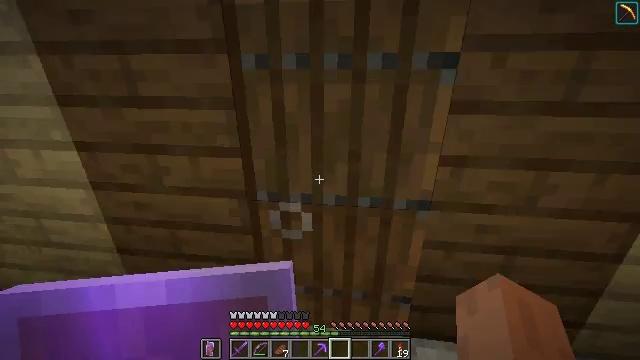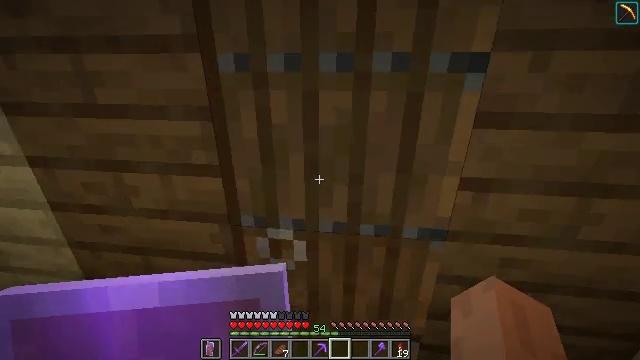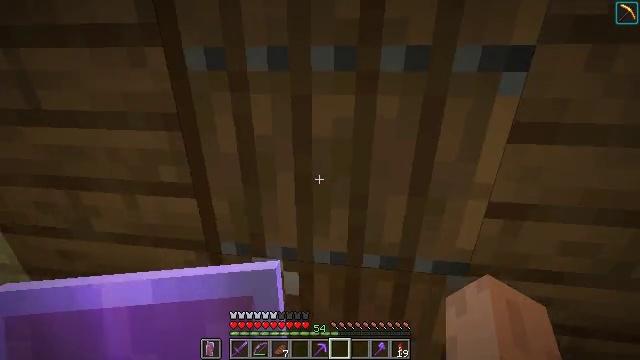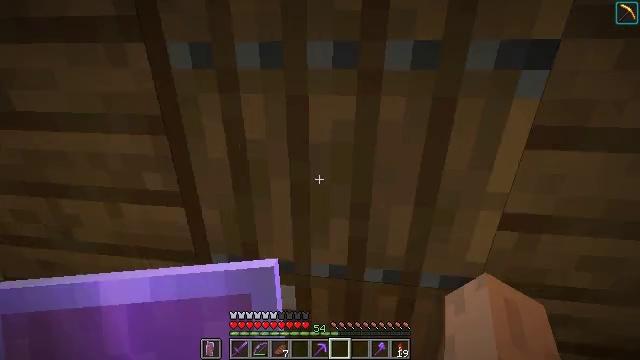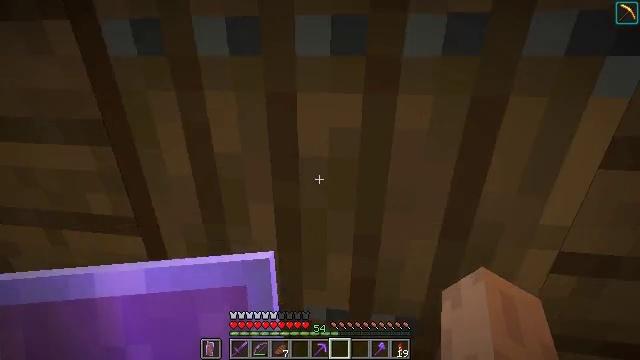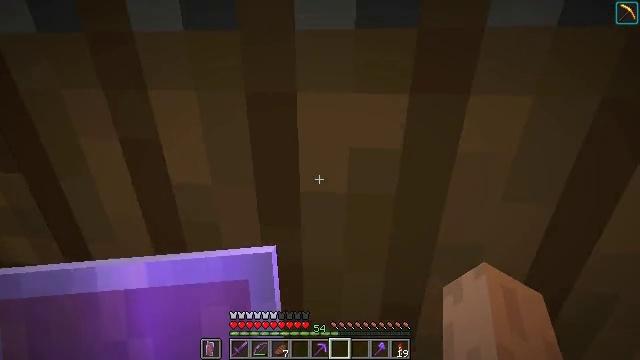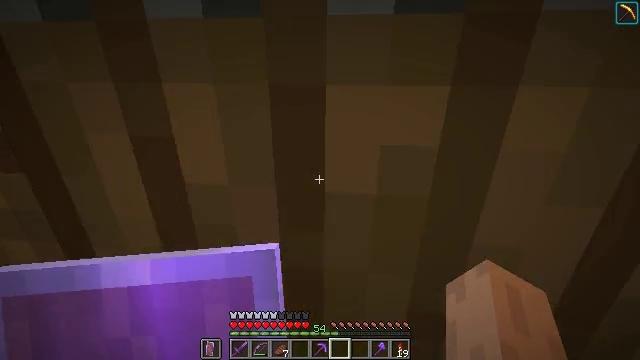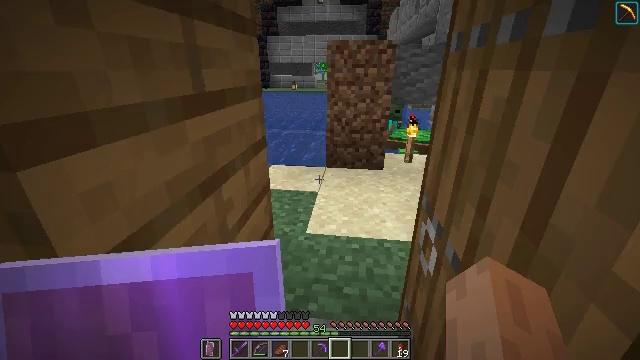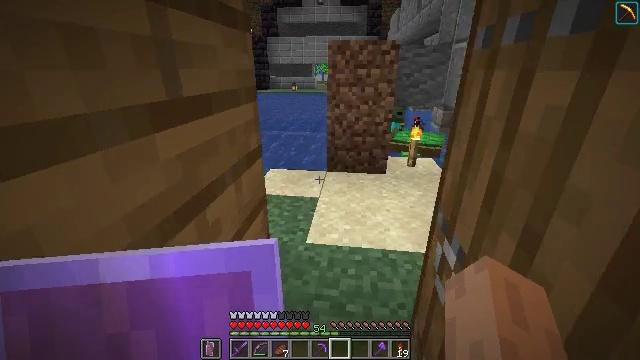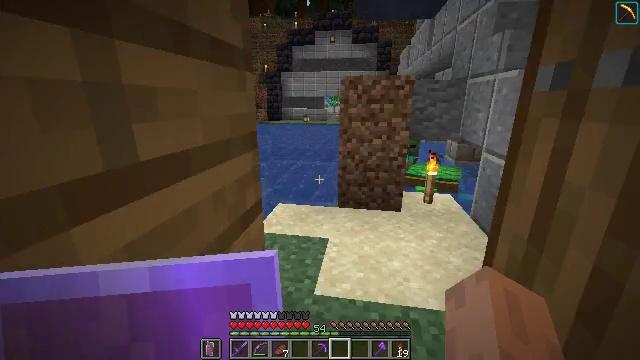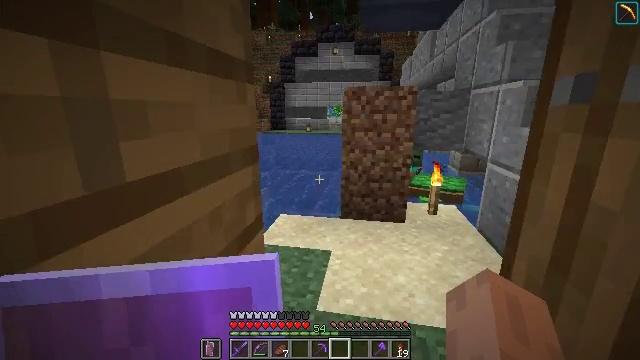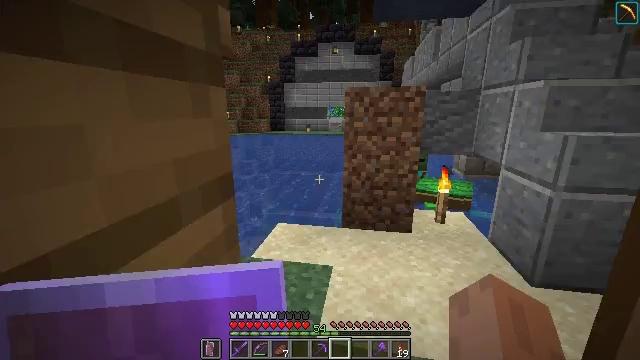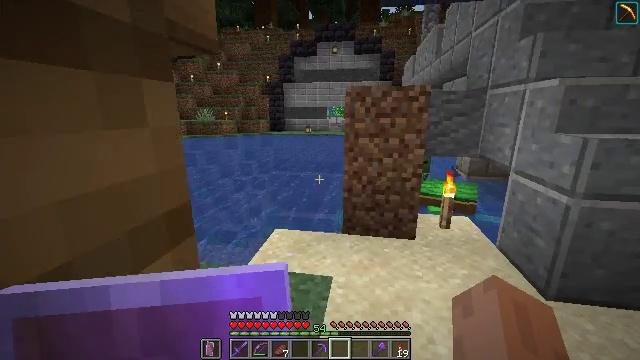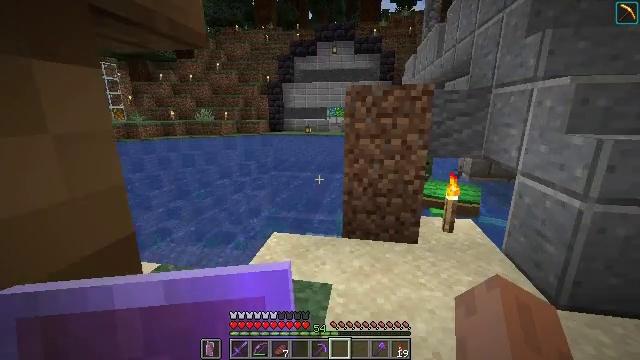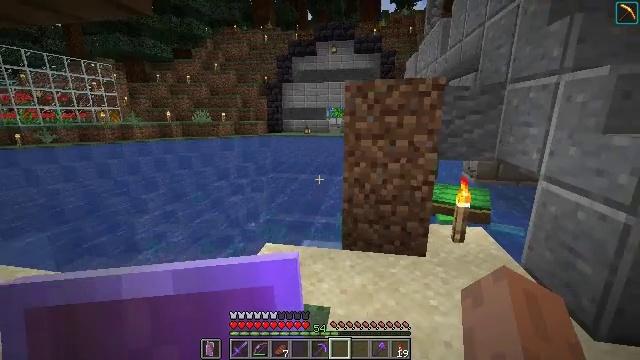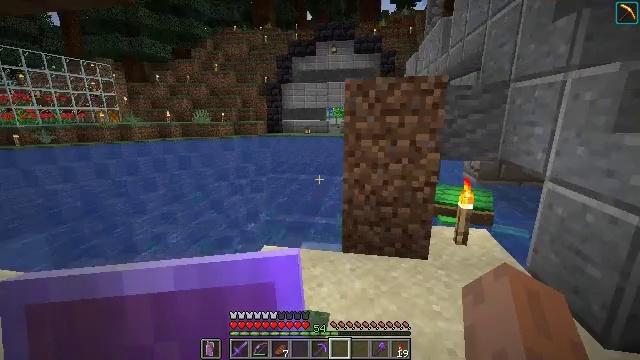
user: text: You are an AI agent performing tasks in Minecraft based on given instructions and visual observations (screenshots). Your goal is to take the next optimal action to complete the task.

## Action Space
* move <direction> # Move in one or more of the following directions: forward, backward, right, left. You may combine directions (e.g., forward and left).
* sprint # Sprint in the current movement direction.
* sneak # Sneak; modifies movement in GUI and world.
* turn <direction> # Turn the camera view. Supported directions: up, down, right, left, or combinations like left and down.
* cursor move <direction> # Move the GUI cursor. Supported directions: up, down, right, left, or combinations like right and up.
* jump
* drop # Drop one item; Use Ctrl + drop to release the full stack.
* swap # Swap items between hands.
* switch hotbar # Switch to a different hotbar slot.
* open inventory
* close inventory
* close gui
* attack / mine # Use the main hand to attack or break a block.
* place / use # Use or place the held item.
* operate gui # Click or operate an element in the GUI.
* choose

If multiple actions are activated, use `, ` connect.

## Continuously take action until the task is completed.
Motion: motion action
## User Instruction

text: Hunt aquatic mobs.
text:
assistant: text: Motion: move forward
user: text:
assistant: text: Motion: move forward
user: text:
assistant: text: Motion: move forward
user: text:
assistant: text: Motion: move forward
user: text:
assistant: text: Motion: move forward
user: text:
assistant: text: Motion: move forward
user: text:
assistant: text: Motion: move forward
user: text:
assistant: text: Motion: move forward
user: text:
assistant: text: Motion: move forward, turn left and up
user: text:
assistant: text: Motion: move forward, turn up
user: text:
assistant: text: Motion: move forward
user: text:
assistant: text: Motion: move forward
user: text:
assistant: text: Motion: move forward
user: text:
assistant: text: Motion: move forward
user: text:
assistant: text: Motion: move forward
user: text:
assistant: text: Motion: move forward and move right
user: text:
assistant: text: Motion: move forward and move right, turn left
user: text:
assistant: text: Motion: move forward and move right, turn left
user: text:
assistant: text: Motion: move forward, turn left
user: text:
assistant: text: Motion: move forward, turn left
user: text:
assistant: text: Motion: turn left and down
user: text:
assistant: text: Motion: turn left and down
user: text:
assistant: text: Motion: no_op
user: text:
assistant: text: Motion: no_op
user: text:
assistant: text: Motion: no_op
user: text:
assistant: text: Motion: no_op
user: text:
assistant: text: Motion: no_op
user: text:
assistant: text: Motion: no_op
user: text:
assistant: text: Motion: no_op
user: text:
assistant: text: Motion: move forward